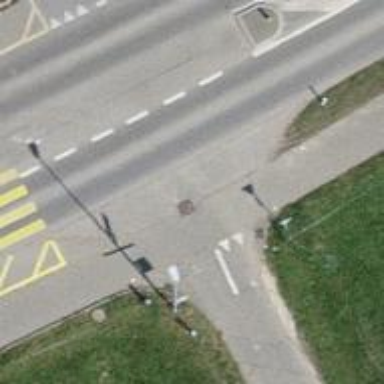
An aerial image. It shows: Unmarked crossing on the road.